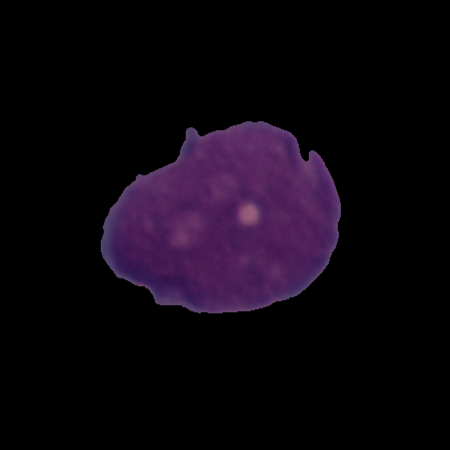
Label: cancer